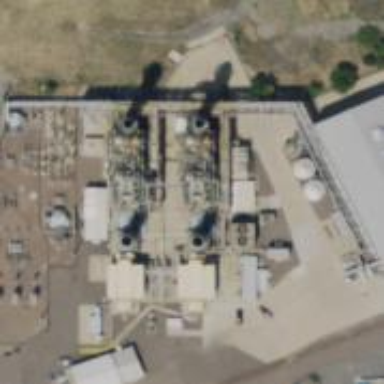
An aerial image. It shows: Gas turbine generator powered by gas.